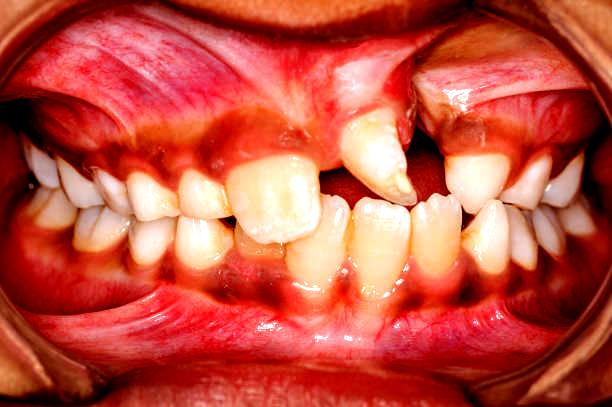
Condition: Gingivitis